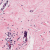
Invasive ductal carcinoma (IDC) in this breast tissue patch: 0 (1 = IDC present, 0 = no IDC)